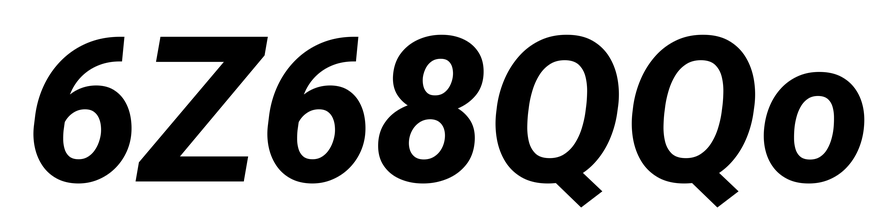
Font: Roboto-Italic_ExtraBold_Italic